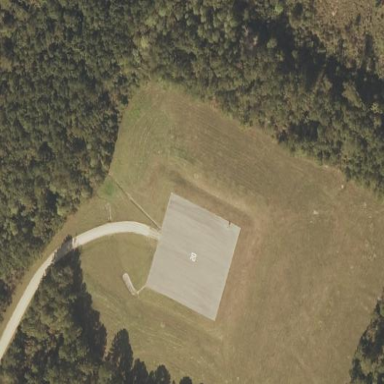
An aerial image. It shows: Image showing helipad at airport.